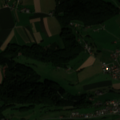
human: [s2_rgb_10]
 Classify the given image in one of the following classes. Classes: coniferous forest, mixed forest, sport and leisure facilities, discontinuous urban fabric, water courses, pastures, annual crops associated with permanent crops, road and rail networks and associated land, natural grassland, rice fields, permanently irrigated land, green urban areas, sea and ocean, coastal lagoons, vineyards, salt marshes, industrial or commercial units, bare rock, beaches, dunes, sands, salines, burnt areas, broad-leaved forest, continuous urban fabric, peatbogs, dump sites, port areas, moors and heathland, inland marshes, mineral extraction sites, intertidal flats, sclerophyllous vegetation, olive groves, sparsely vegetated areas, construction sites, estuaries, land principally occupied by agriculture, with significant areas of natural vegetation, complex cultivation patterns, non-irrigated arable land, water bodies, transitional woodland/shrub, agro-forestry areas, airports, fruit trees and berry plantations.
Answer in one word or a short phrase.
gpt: discontinuous urban fabric, non-irrigated arable land, land principally occupied by agriculture, with significant areas of natural vegetation, mixed forest